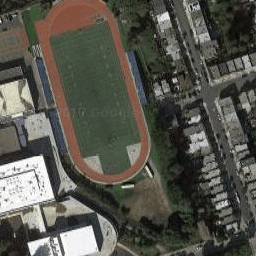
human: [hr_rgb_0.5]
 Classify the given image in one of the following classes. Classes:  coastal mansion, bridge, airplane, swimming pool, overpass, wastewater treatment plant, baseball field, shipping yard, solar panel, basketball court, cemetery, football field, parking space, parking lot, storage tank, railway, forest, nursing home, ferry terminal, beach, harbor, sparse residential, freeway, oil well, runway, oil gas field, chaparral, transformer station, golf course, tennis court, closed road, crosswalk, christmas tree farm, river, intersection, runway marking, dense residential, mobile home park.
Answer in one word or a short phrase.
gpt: football field